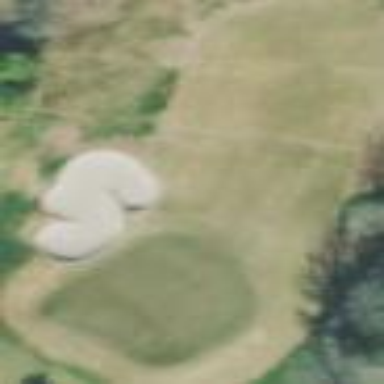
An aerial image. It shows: Scenic golf fairway.